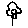
Label: flower